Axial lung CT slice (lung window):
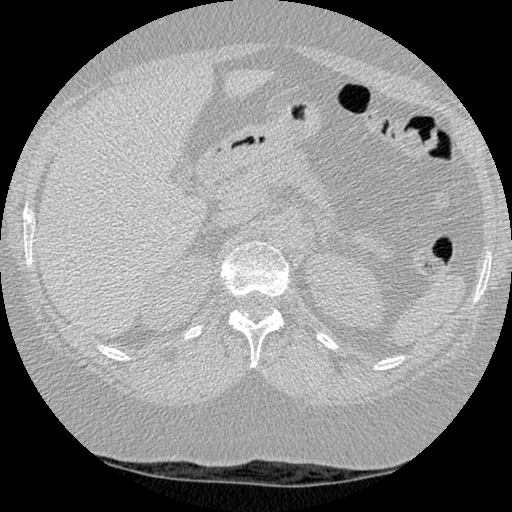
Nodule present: no